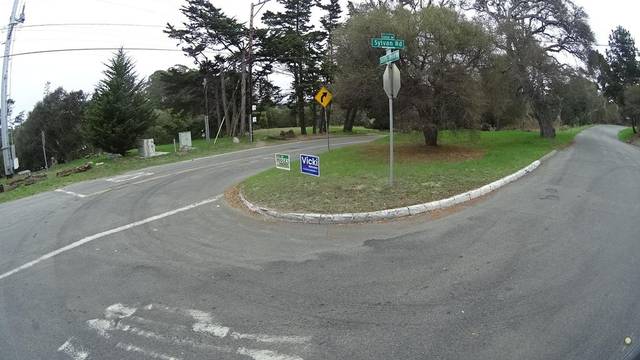
Region: United States
Coordinates: 36.594, -121.872